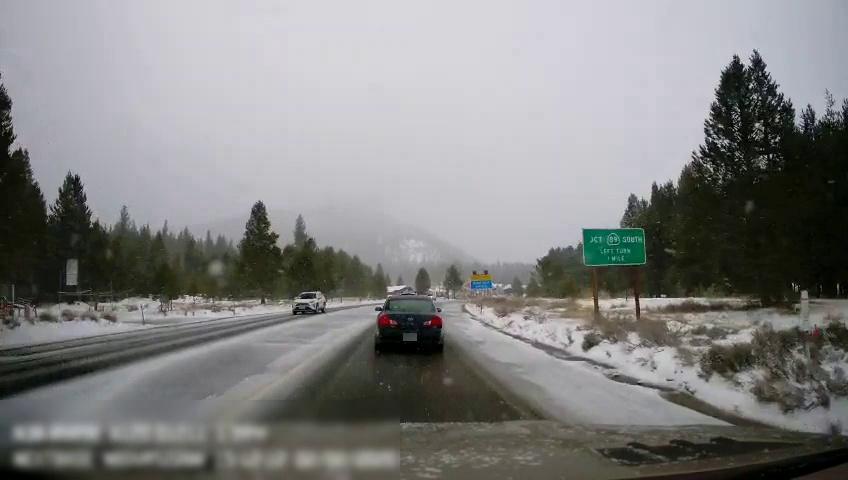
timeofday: Day
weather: Snowy
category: Drivable Space
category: Vehicles | SUV
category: Vehicles | Car
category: Vehicles | SUV
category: Lanes | Current Lane
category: Traffic | Signs
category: Traffic | Signs
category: Traffic | Signs